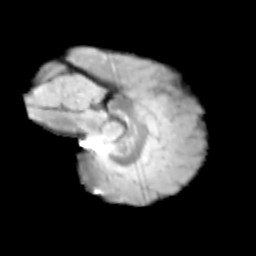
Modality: T2w
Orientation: sagittal
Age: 11
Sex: male
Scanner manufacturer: siemens
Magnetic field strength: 3 T
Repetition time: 3.8 s
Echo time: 0.07 s